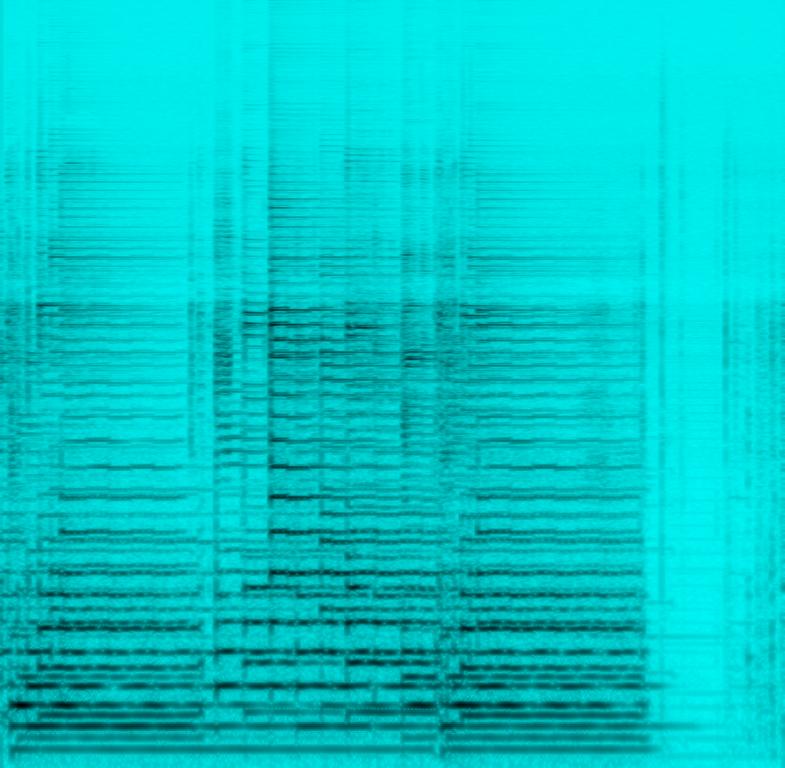
The song is an instrumental. The song is medium tempo with an amplified guitar playing lead with different tone settings. The song is melancholic and more of a demo play. The song has poor audio quality.